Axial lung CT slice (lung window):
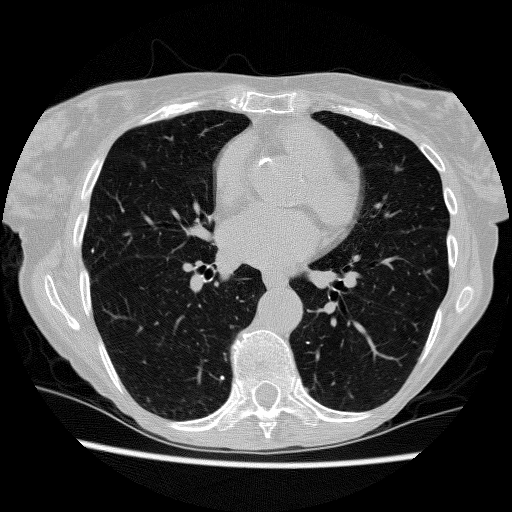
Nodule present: no